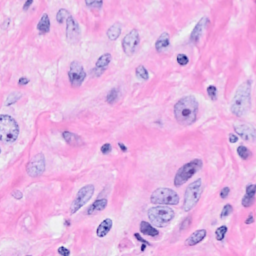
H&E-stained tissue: Breast